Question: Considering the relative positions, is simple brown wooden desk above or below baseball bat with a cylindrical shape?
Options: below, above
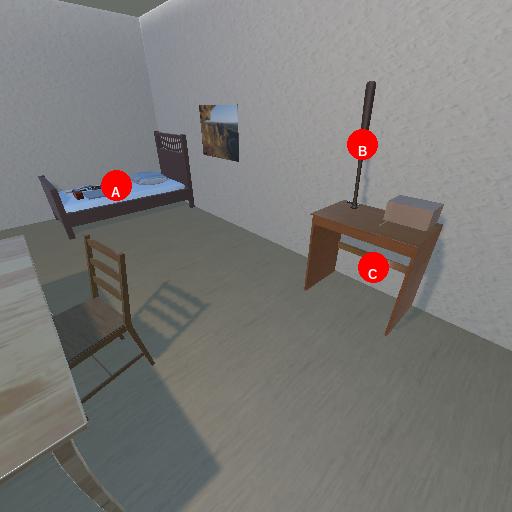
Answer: below